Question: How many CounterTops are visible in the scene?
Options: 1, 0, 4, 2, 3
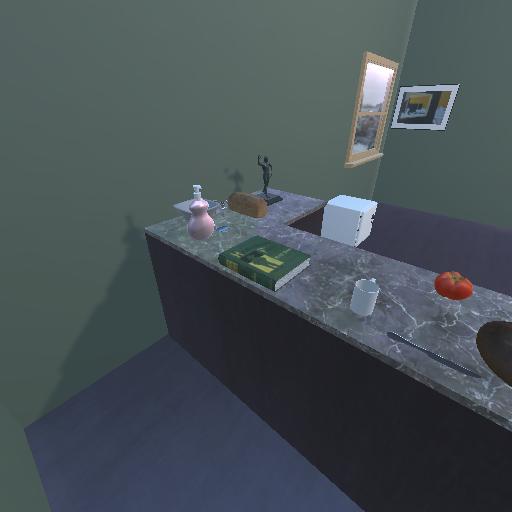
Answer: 1